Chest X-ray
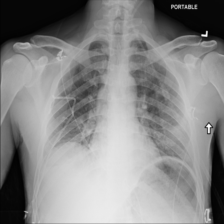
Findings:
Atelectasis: negative
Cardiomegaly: negative
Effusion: negative
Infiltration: negative
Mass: negative
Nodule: negative
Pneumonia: negative
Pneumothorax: negative
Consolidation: negative
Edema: negative
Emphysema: negative
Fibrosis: negative
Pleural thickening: negative
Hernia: negative